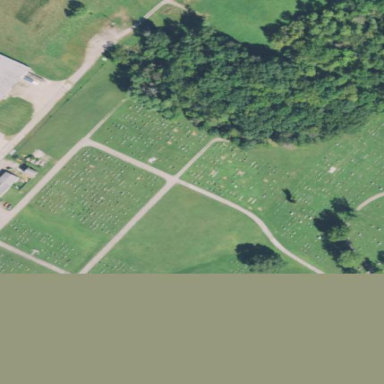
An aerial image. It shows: Cemetery.